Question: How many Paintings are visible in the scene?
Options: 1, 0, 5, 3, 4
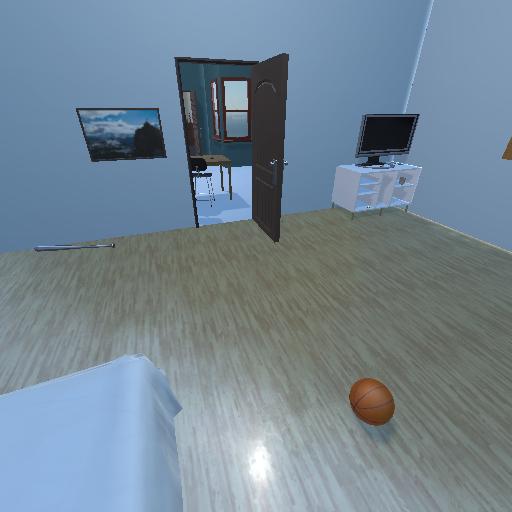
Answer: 1